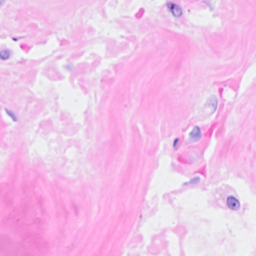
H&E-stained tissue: Breast